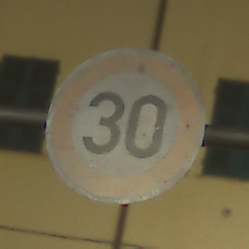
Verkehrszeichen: Geschwindigkeit30
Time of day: Night
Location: Outdoor (Urban)
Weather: PartlyCloudy
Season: NotSpecified
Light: Artificial